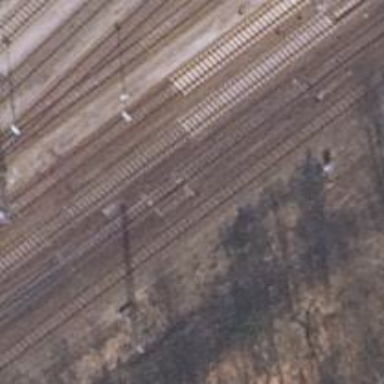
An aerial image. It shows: Railway switch.